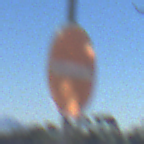
Verkehrszeichen: VerbotDerEinfahrt
Umgebung: Outdoor, RoadRail
Tageszeit: MorningAfternoon
Wetter: Clear
Licht: Natural
Jahreszeit: NotSpecified
Kontrast: HighContrast